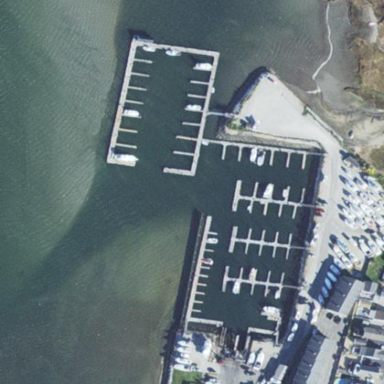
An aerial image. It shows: Marina on leisure land.